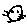
Label: cat